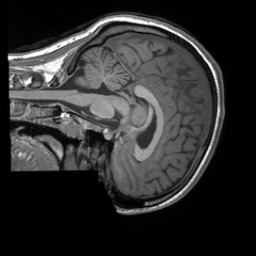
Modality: T1w
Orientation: sagittal